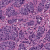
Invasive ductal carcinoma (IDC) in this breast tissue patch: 1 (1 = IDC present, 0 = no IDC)